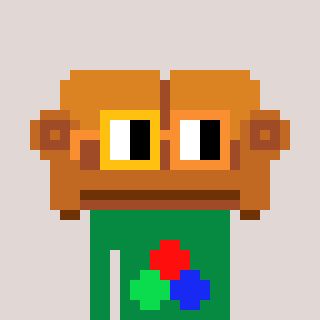
a pixel art character with square yellow and orange glasses, a couch-shaped head and a green-colored body on a warm background